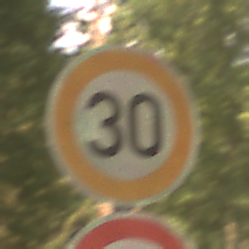
Verkehrszeichen: Geschwindigkeit30
Zusatzzeichen unten: VerbotUeberholenEinspurigeFahrzeuge
Umgebung: Outdoor, Nature
Tageszeit: Midday
Wetter: PartlyCloudy
Licht: Natural
Jahreszeit: NotSpecified
Kontrast: LowContrast